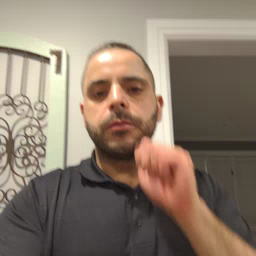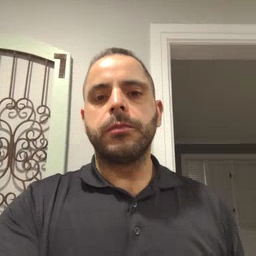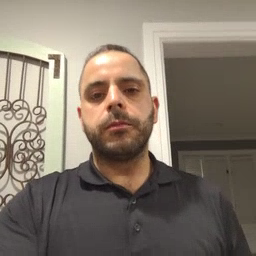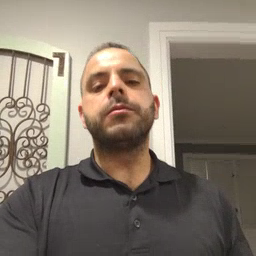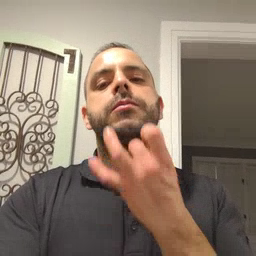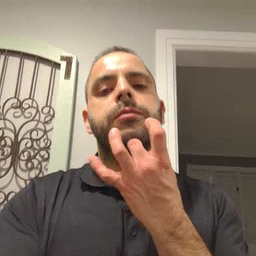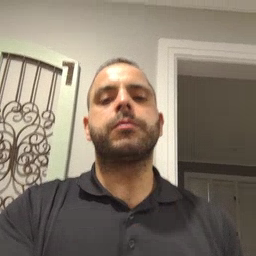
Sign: lamp